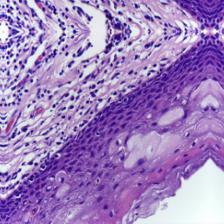
Diagnosis: Normal